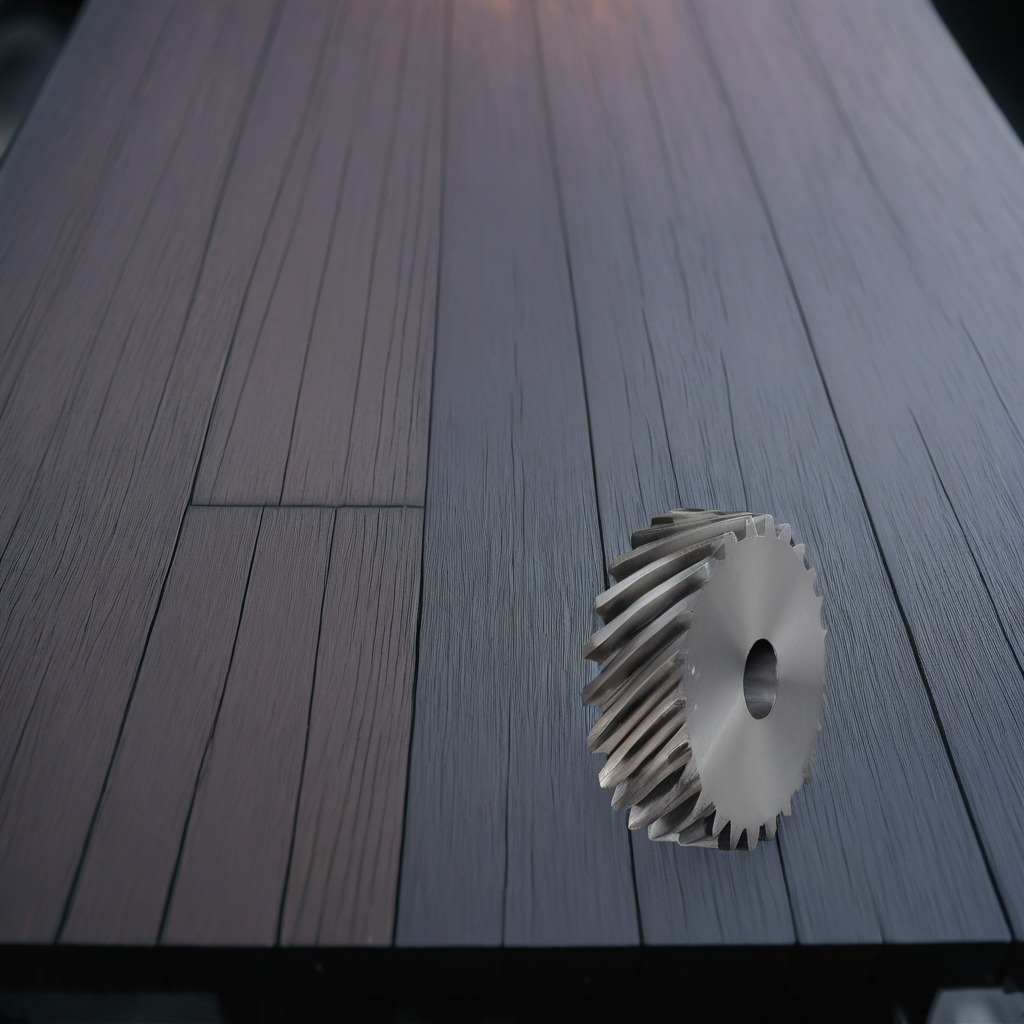
A steel gear with teeth is lying on a table in a small garage at twilight.